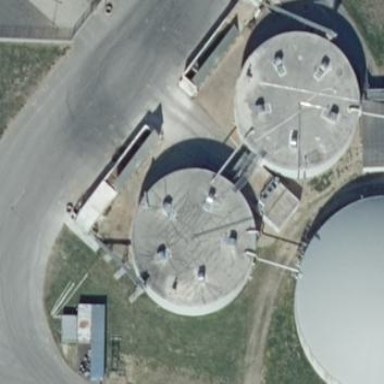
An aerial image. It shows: Storage tank with man-made structure.